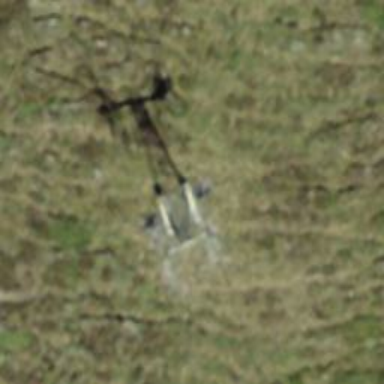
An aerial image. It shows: Pylon for aerialway.